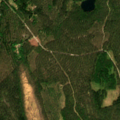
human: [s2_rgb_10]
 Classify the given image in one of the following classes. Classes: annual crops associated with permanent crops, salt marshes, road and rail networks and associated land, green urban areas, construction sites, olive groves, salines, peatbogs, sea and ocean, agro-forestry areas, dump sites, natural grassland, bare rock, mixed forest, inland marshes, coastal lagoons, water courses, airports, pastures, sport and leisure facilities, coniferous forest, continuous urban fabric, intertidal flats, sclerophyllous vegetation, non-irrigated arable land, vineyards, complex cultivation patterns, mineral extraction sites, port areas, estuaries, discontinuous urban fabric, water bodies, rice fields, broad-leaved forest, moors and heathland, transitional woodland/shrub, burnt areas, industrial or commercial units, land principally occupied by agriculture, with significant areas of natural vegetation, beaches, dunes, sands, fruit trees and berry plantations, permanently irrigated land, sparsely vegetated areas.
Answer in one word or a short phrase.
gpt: coniferous forest